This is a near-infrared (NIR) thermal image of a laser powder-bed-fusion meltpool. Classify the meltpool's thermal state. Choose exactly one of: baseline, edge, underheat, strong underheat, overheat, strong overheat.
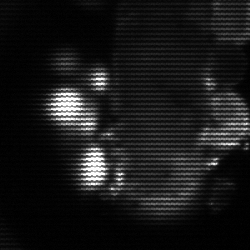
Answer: strong underheat